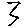
Label: zigzag